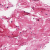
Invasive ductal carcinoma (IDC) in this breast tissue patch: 0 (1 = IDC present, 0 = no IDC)